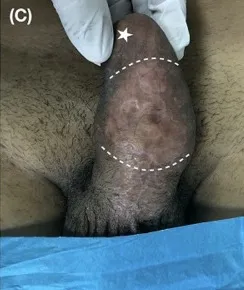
Paraffinoma mass on the ventral penile shaft with associated thinning of the epidermis (lesion between the white dotted lines, white asterisk highlights phimosis).
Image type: medical_photograph (skin_photograph)